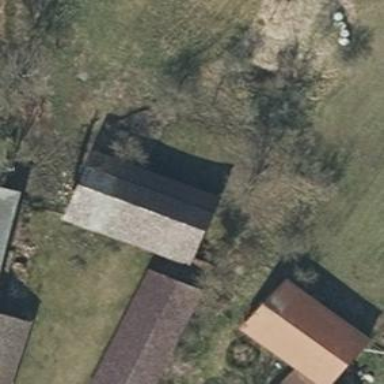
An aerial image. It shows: Gabled building with the roof oriented along its structure.